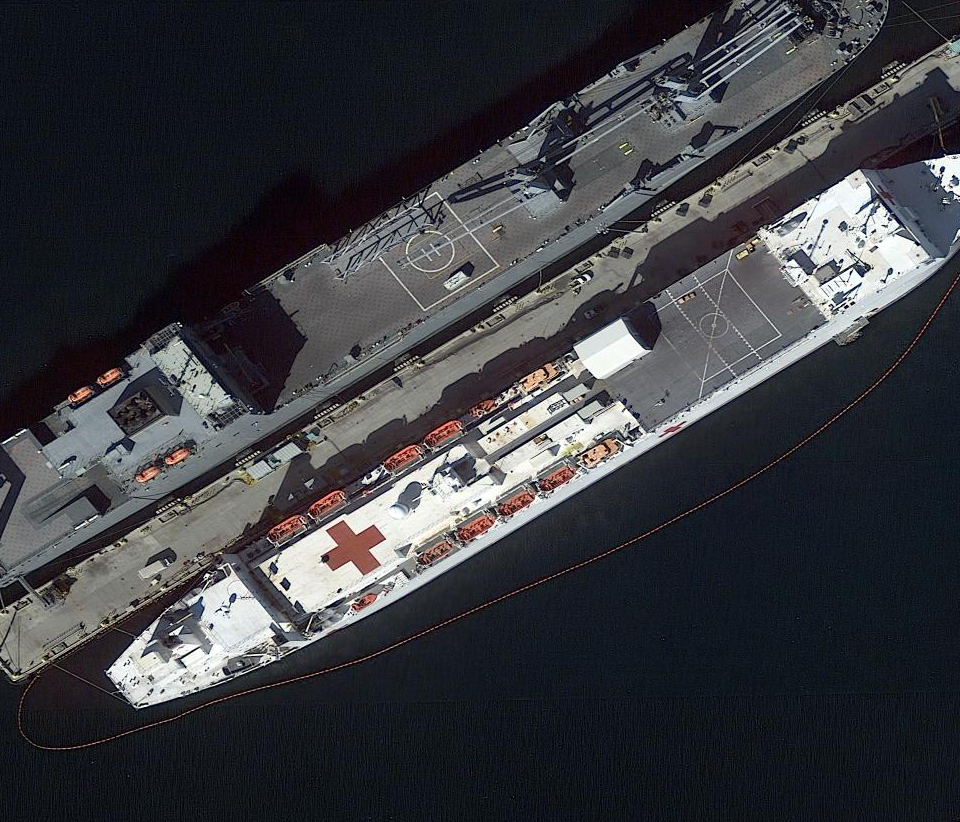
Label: Medical_ship